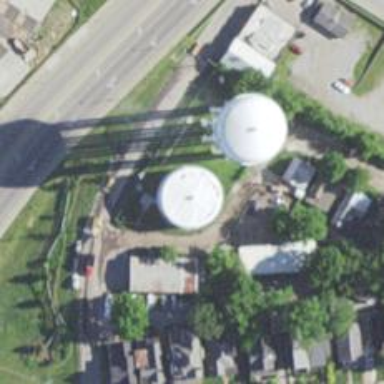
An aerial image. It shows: Water tower that is man-made.